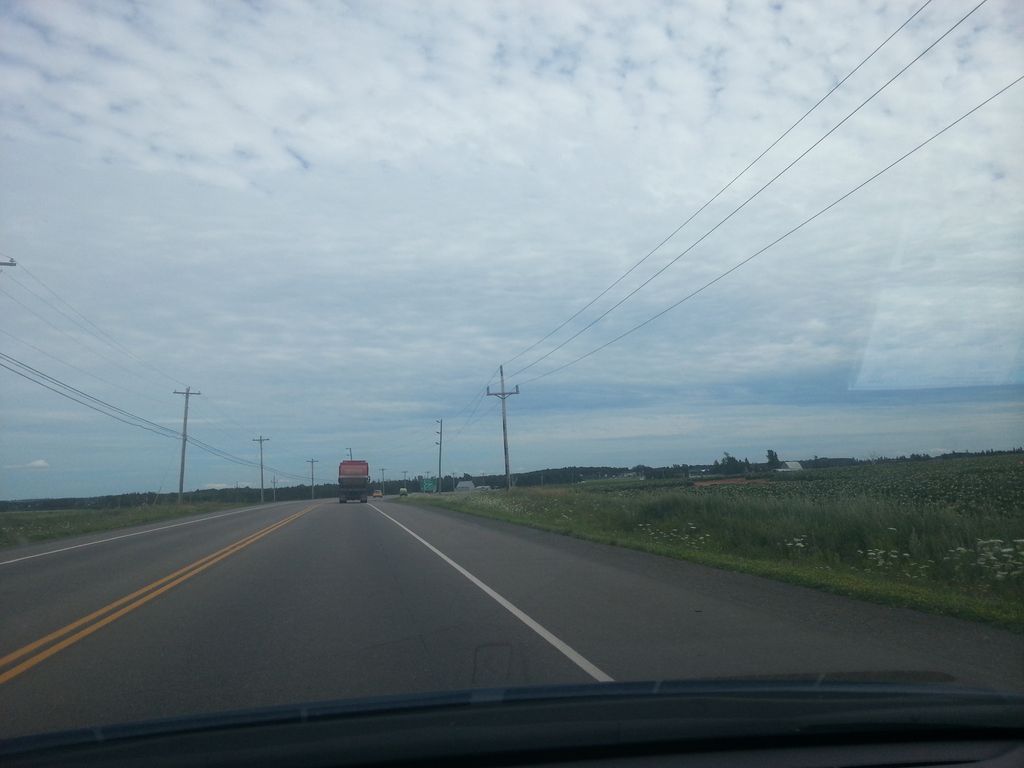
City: charlottetown